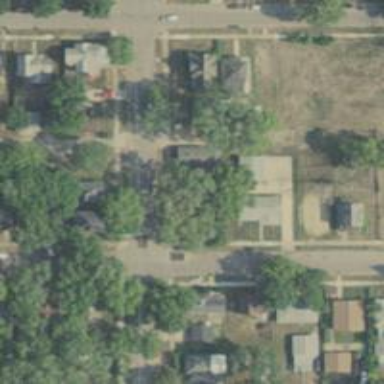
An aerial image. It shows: Alley classified as service road.